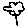
Label: flower